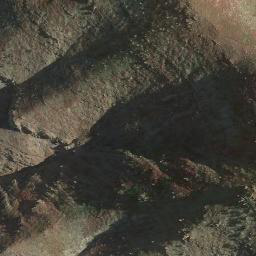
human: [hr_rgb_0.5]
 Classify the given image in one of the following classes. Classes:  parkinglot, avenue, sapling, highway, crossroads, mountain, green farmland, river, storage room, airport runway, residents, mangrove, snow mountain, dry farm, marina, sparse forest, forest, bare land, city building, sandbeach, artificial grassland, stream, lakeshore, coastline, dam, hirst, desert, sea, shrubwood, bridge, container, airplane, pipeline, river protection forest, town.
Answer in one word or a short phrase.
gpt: mountain